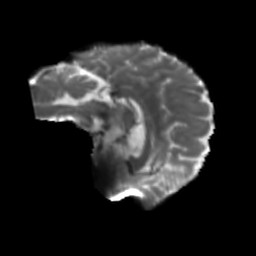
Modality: T2w
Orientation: sagittal
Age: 50
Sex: female
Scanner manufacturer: siemens
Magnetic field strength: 3 T
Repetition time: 5.25 s
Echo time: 0.08 s